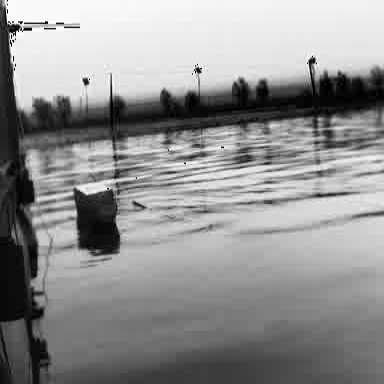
There is a fishing_boat in the infrared image.